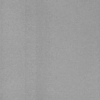
Label: dusty